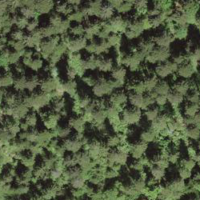
EUNIS habitat code: 43
Species observed at this site:
Oxalis acetosella